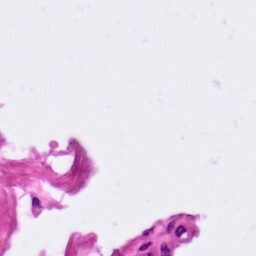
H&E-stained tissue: Pancreatic